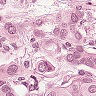
Metastatic tissue present: yes